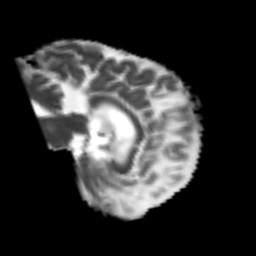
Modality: MD
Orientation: sagittal
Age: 66
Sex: female
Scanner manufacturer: siemens
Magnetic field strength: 3 T
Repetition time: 4.999 s
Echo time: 0.07946 s